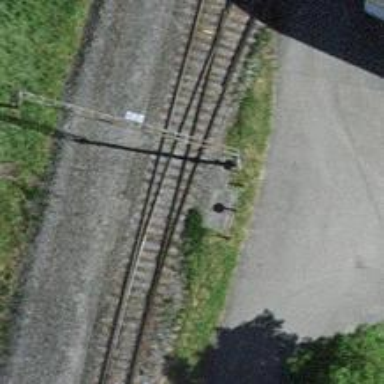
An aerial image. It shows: Railway switch.